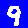
Digit: 9